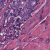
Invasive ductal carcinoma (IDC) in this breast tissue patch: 1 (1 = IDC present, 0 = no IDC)